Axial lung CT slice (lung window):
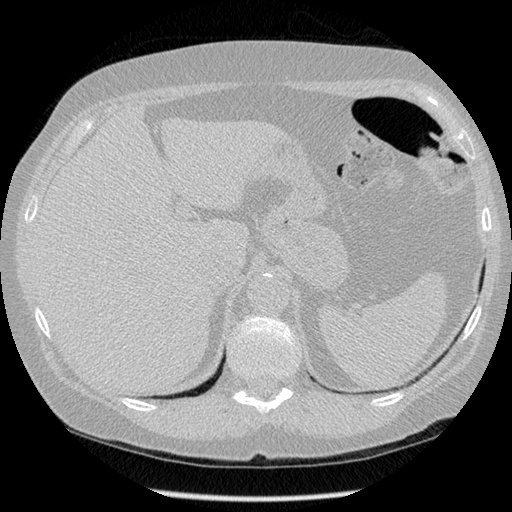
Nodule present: no